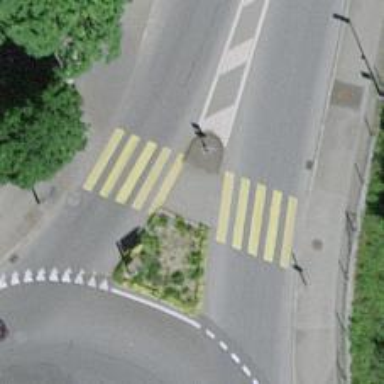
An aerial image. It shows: Zebra crossing with road island.